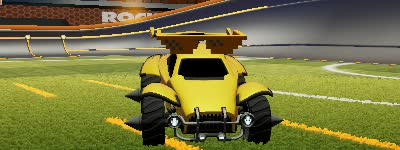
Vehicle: octane